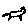
Label: cat